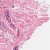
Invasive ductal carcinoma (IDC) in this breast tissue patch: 1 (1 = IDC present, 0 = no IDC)